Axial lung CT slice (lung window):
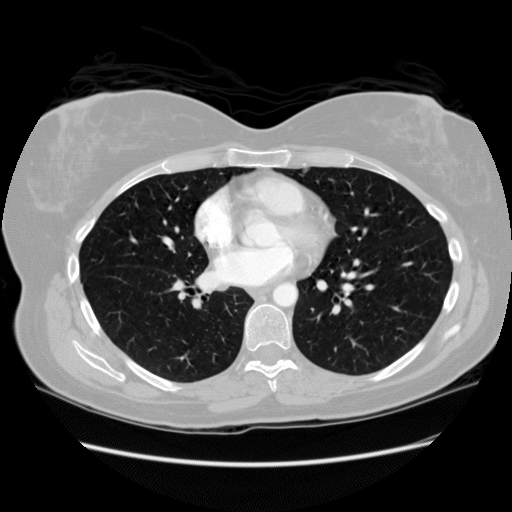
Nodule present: no